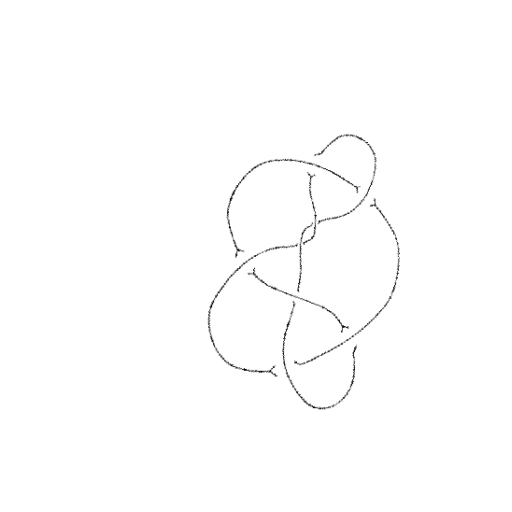
Crossing number: 8